Interaction volume radius: 5 \u00c5
Interaction volume height: 15 \u00c5
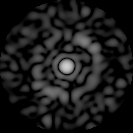
Disorder parameter: 0.8143